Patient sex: M
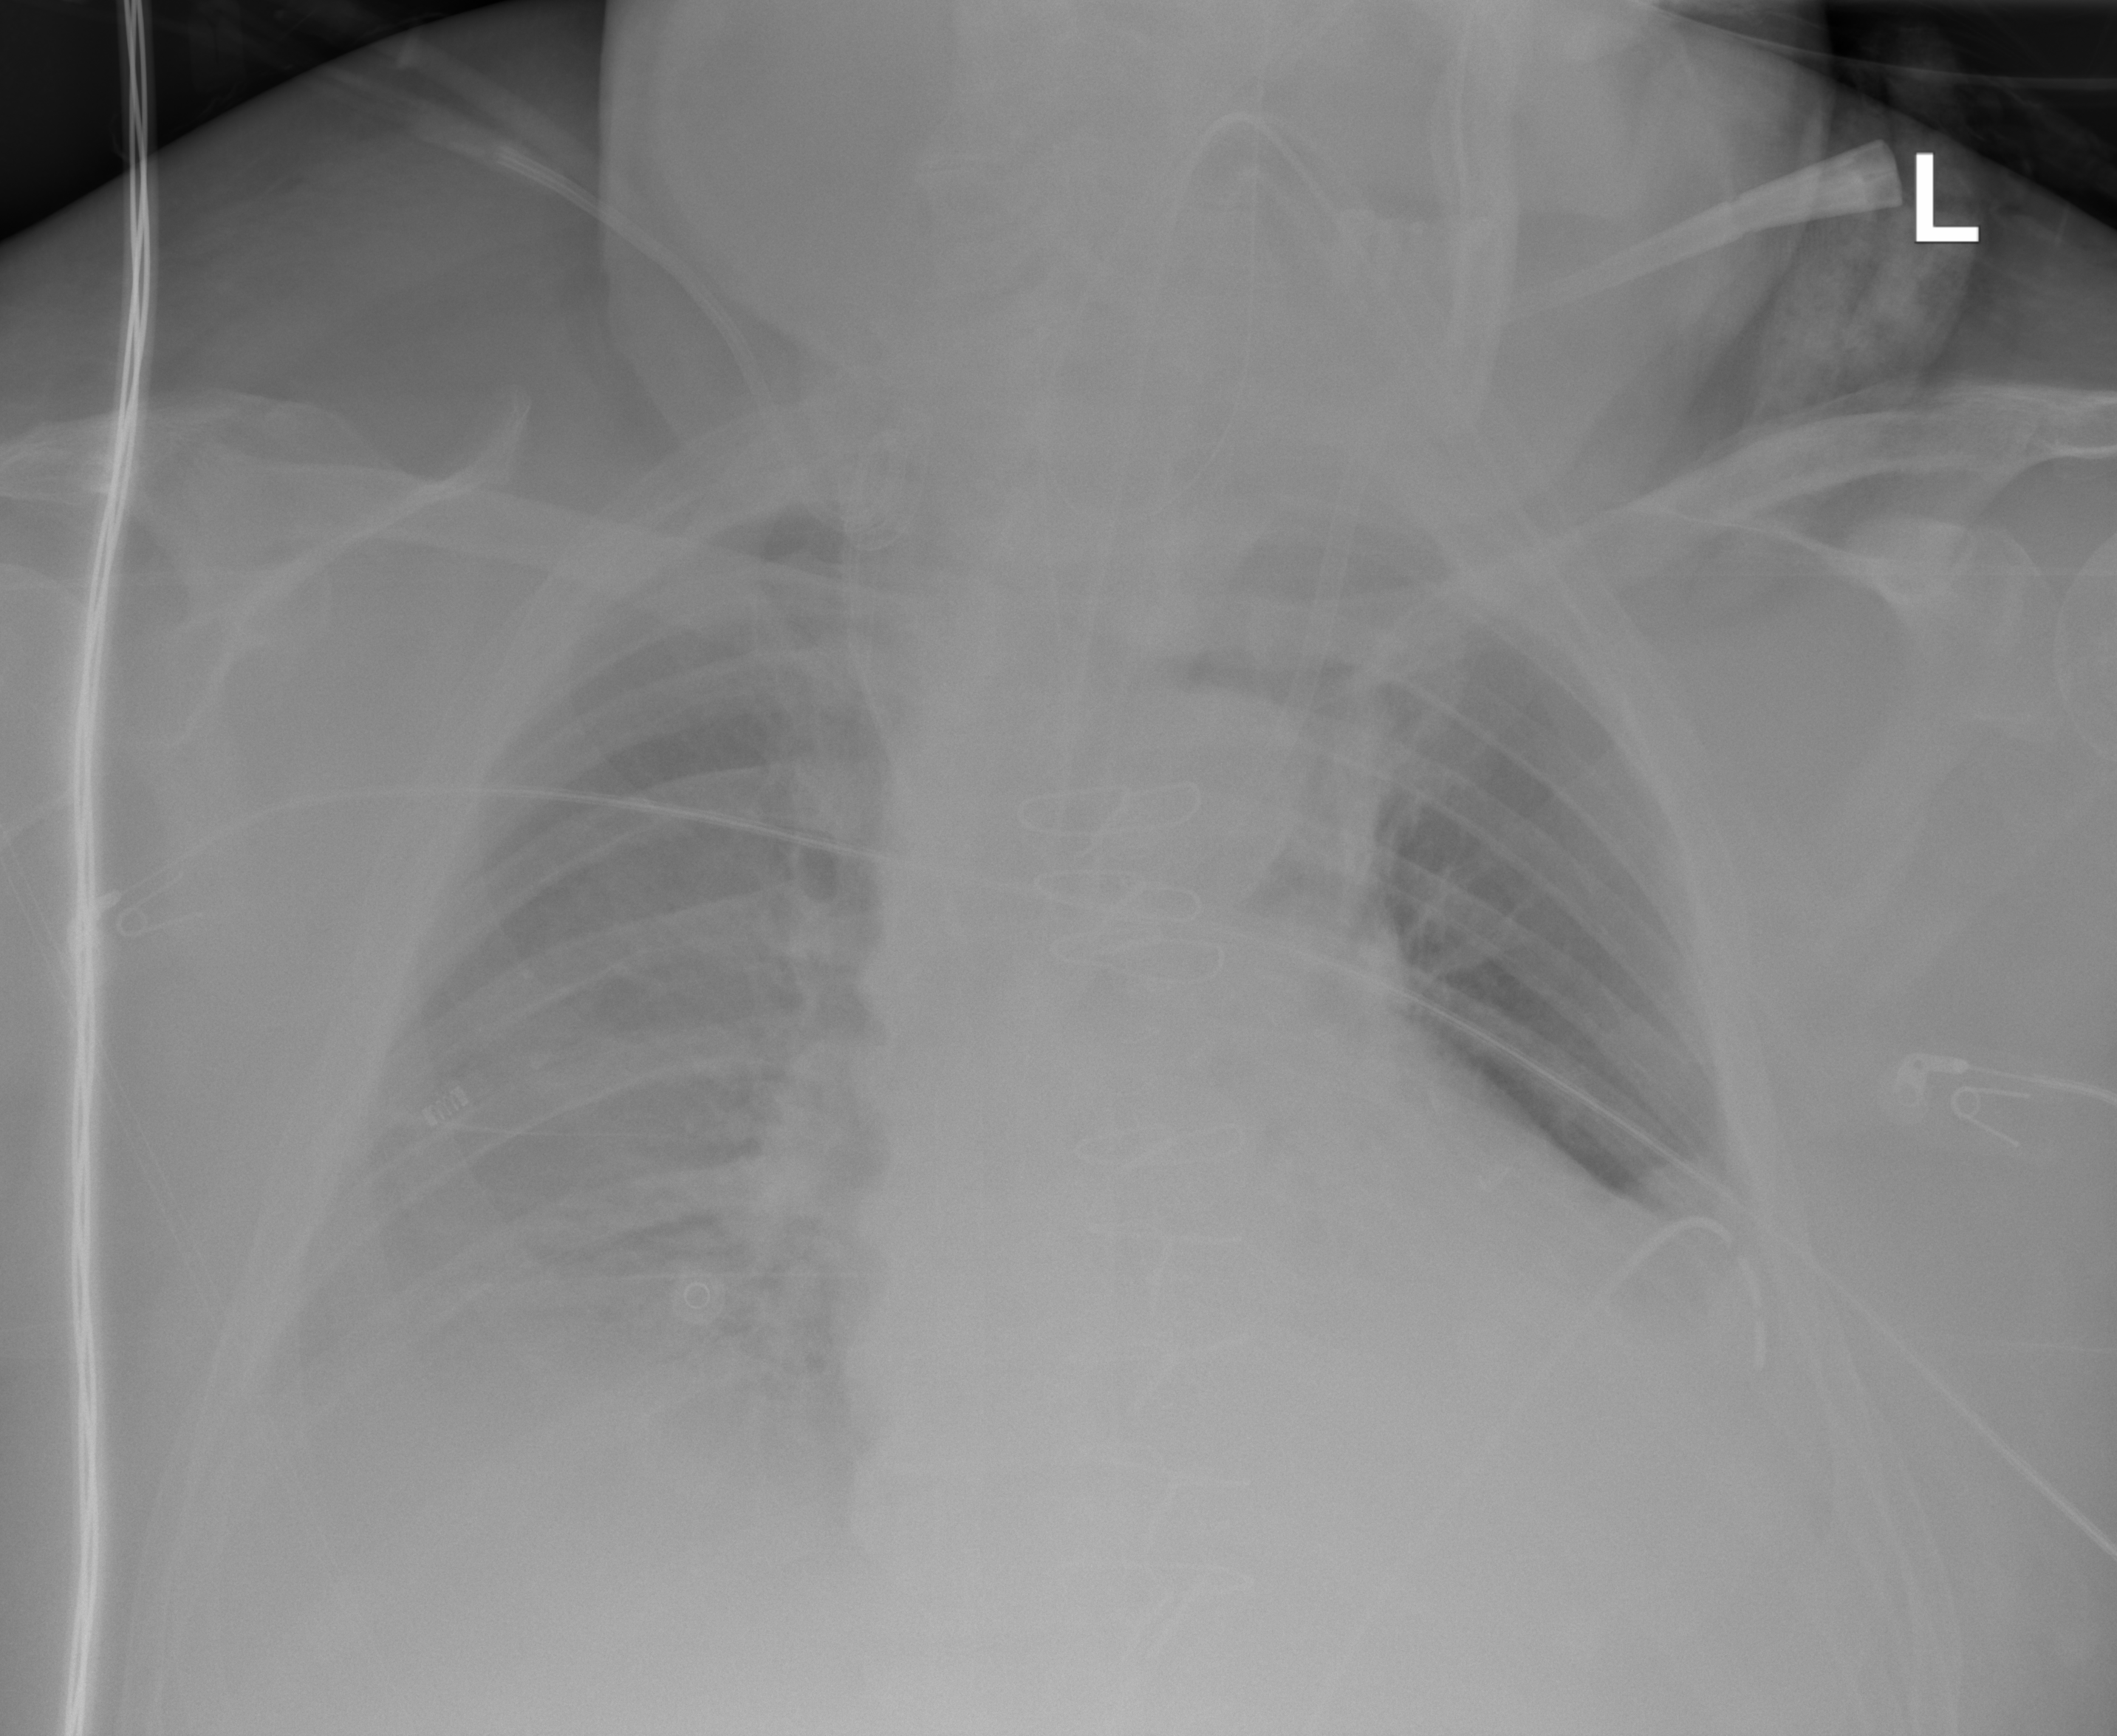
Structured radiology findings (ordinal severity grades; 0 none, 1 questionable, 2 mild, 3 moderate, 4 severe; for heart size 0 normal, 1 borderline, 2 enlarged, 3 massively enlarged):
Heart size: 2
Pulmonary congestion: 2
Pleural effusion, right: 2
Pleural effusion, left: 1
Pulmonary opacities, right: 2
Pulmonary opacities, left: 0
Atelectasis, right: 2
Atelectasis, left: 2